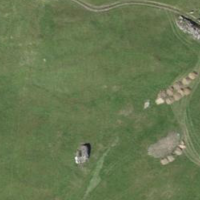
EUNIS habitat code: 24
Species observed at this site:
Silene dioica